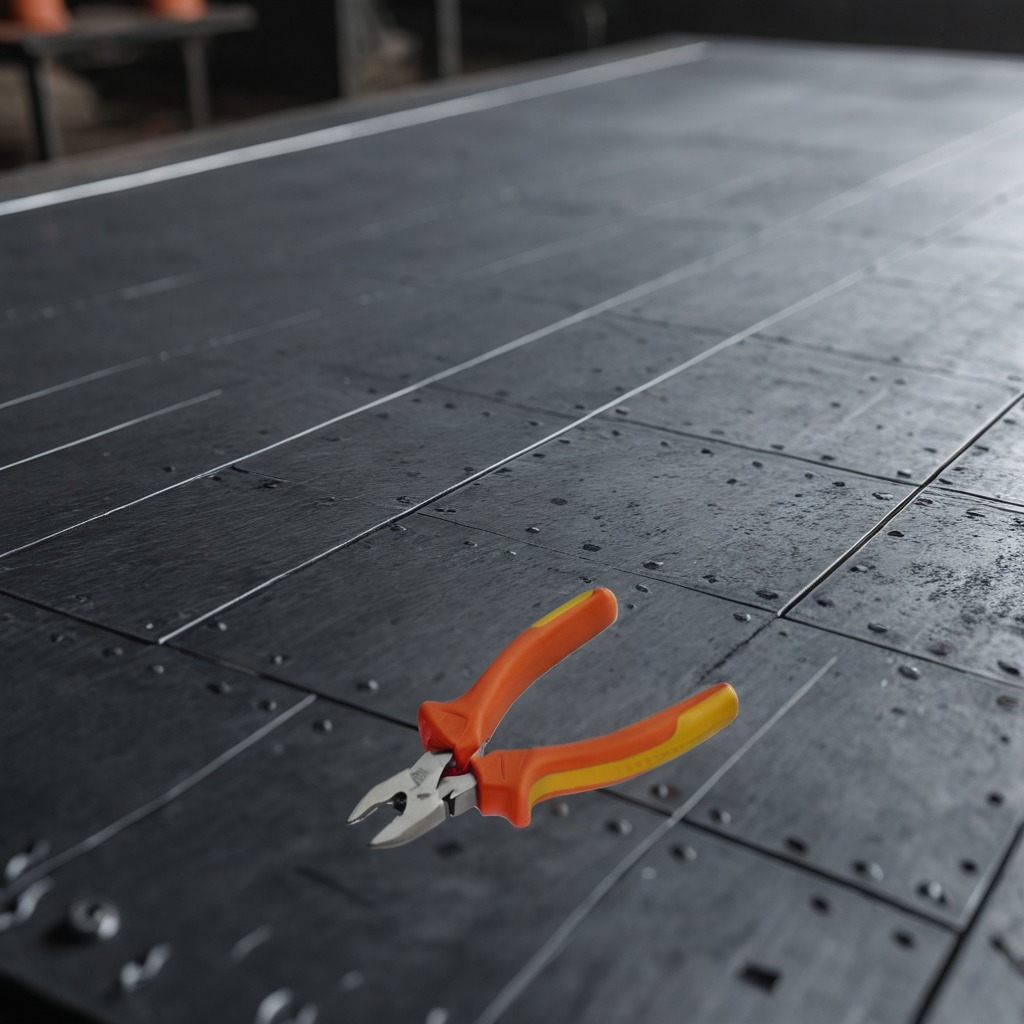
A plier is lying on a cold steel table in a mining workshop.